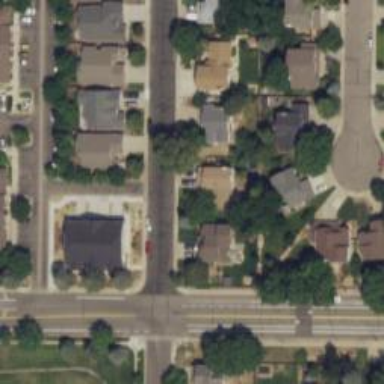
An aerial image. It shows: Residential road.